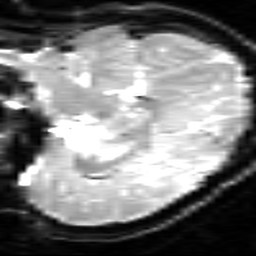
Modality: inplaneT2
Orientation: sagittal
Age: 27
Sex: female